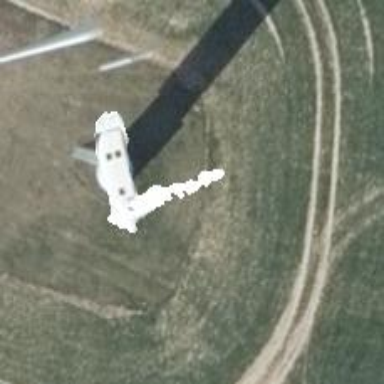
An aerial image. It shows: Wind generator powered by wind turbines of horizontal axis type. It is manufactured by Vestas.